Question: I use the word semi-cube here, isn't a real cube, it has only 3 faces.I do the following:
Draw three faces of a cube in blue, the first face is blue, the other two are red;
Rotate the semi-cube of 45 degrees, in a way that I should see half of the red face.
But then I display the cube only the blue face is there, I should see half blue and half red.
Maybe I fail to enable the depth (I use glEnable()), I have the impression that the depth dimension is ignored in my drawing.
'''
#import <OpenGL/OpenGL.h>
#import <GLUT/GLUT.h>
int width=500, height=500, depth=500;
void init()
{
glMatrixMode(GL_PROJECTION);
glLoadIdentity();
glEnable(GL_DEPTH_TEST);
glViewport(0, 0, width, height);
glOrtho(0, width, height, 0, 0, 1);
}
void display()
{
glClearColor(0.9, 0.9, 0.9, 0);
glClear(GL_COLOR_BUFFER_BIT | GL_DEPTH_BUFFER_BIT);
glColor4f(0, 0, 1, 0);
glBegin(GL_QUADS);
// First face
glVertex3i(100, 100,0);
glVertex3i(300, 100,0);
glVertex3i(300, 300,0);
glVertex3i(100, 300,0);
glColor4f(1, 0, 0, 0);
// Second face
glVertex3i(300,100,0);
glVertex3i(300,300,0);
glVertex3i(300,100,300);
glVertex3i(300,100,300);
// Third face
glVertex3i(100, 100,300);
glVertex3i(300, 100,300);
glVertex3i(300, 300,300);
glVertex3i(100, 300,300);
glEnd();
glMatrixMode(GL_MODELVIEW);
glLoadIdentity();
glRotatef(45, 1, 0, 0);
glFlush();
}
int main(int argc, char * argv[])
{
glutInit(&argc, argv);
glutInitWindowPosition(100, 100);
glutInitWindowSize(width, height);
glutCreateWindow("Test");
glutDisplayFunc(display);
init();
glutMainLoop();
return 0;
}
'''
This is the image of what I get instead:

: I kinda resolved changing the viewport:
'''
glOrtho(0, width, height, 0, -depth, depth);
'''
But I'm still missing basics, for now I'll go ahead.
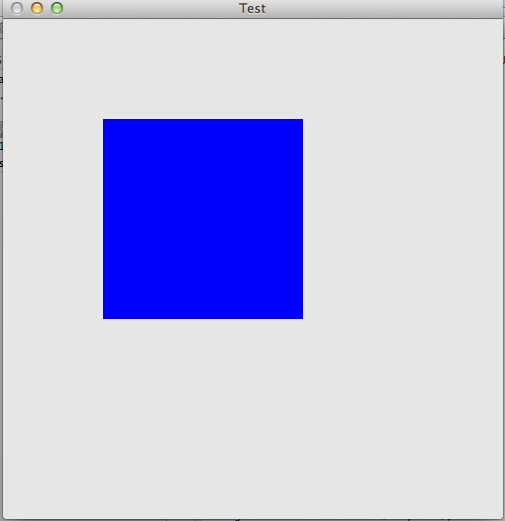
Answer: Rotation only effects objects that are drawn after the rotation. When you call 'glBegin', whatever you draw is immediately drawn using the current modelview matrix on the stack.
Modifying the matrix after drawing has no effect. You should move the rotation before the draw call.